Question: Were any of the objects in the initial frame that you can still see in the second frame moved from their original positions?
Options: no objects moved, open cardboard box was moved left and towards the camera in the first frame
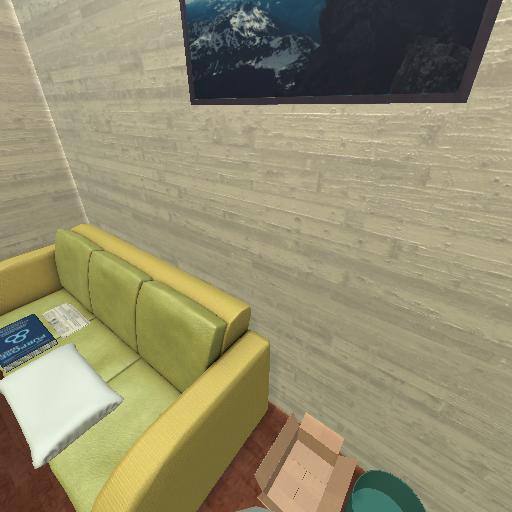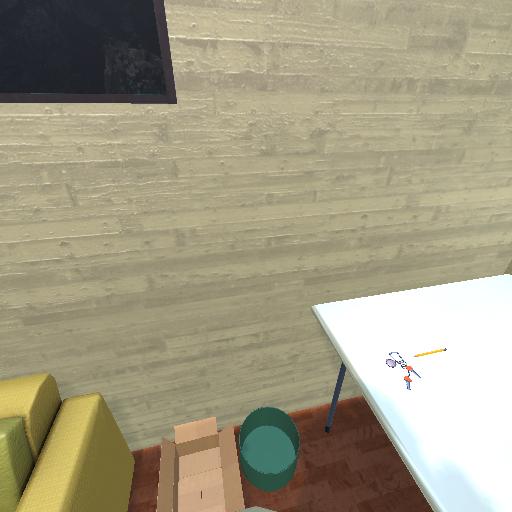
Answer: no objects moved